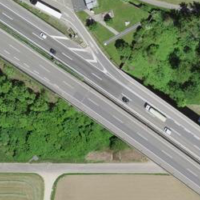
EUNIS habitat code: 57
Species observed at this site:
Milvus milvus